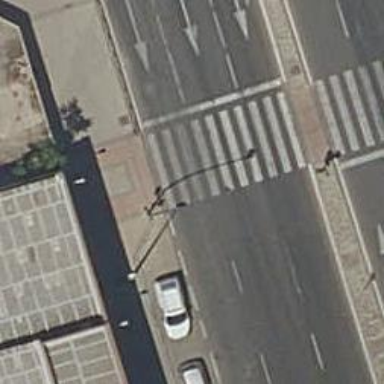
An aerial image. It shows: Road crossing with traffic signals.